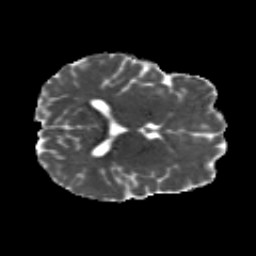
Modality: MD
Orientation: axial
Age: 20
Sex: male
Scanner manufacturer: siemens
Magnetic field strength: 3 T
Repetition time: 8.8 s
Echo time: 0.085 s